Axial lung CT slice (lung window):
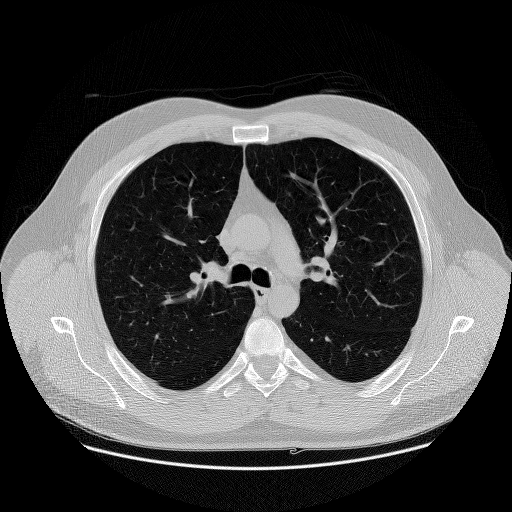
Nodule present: no